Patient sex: M
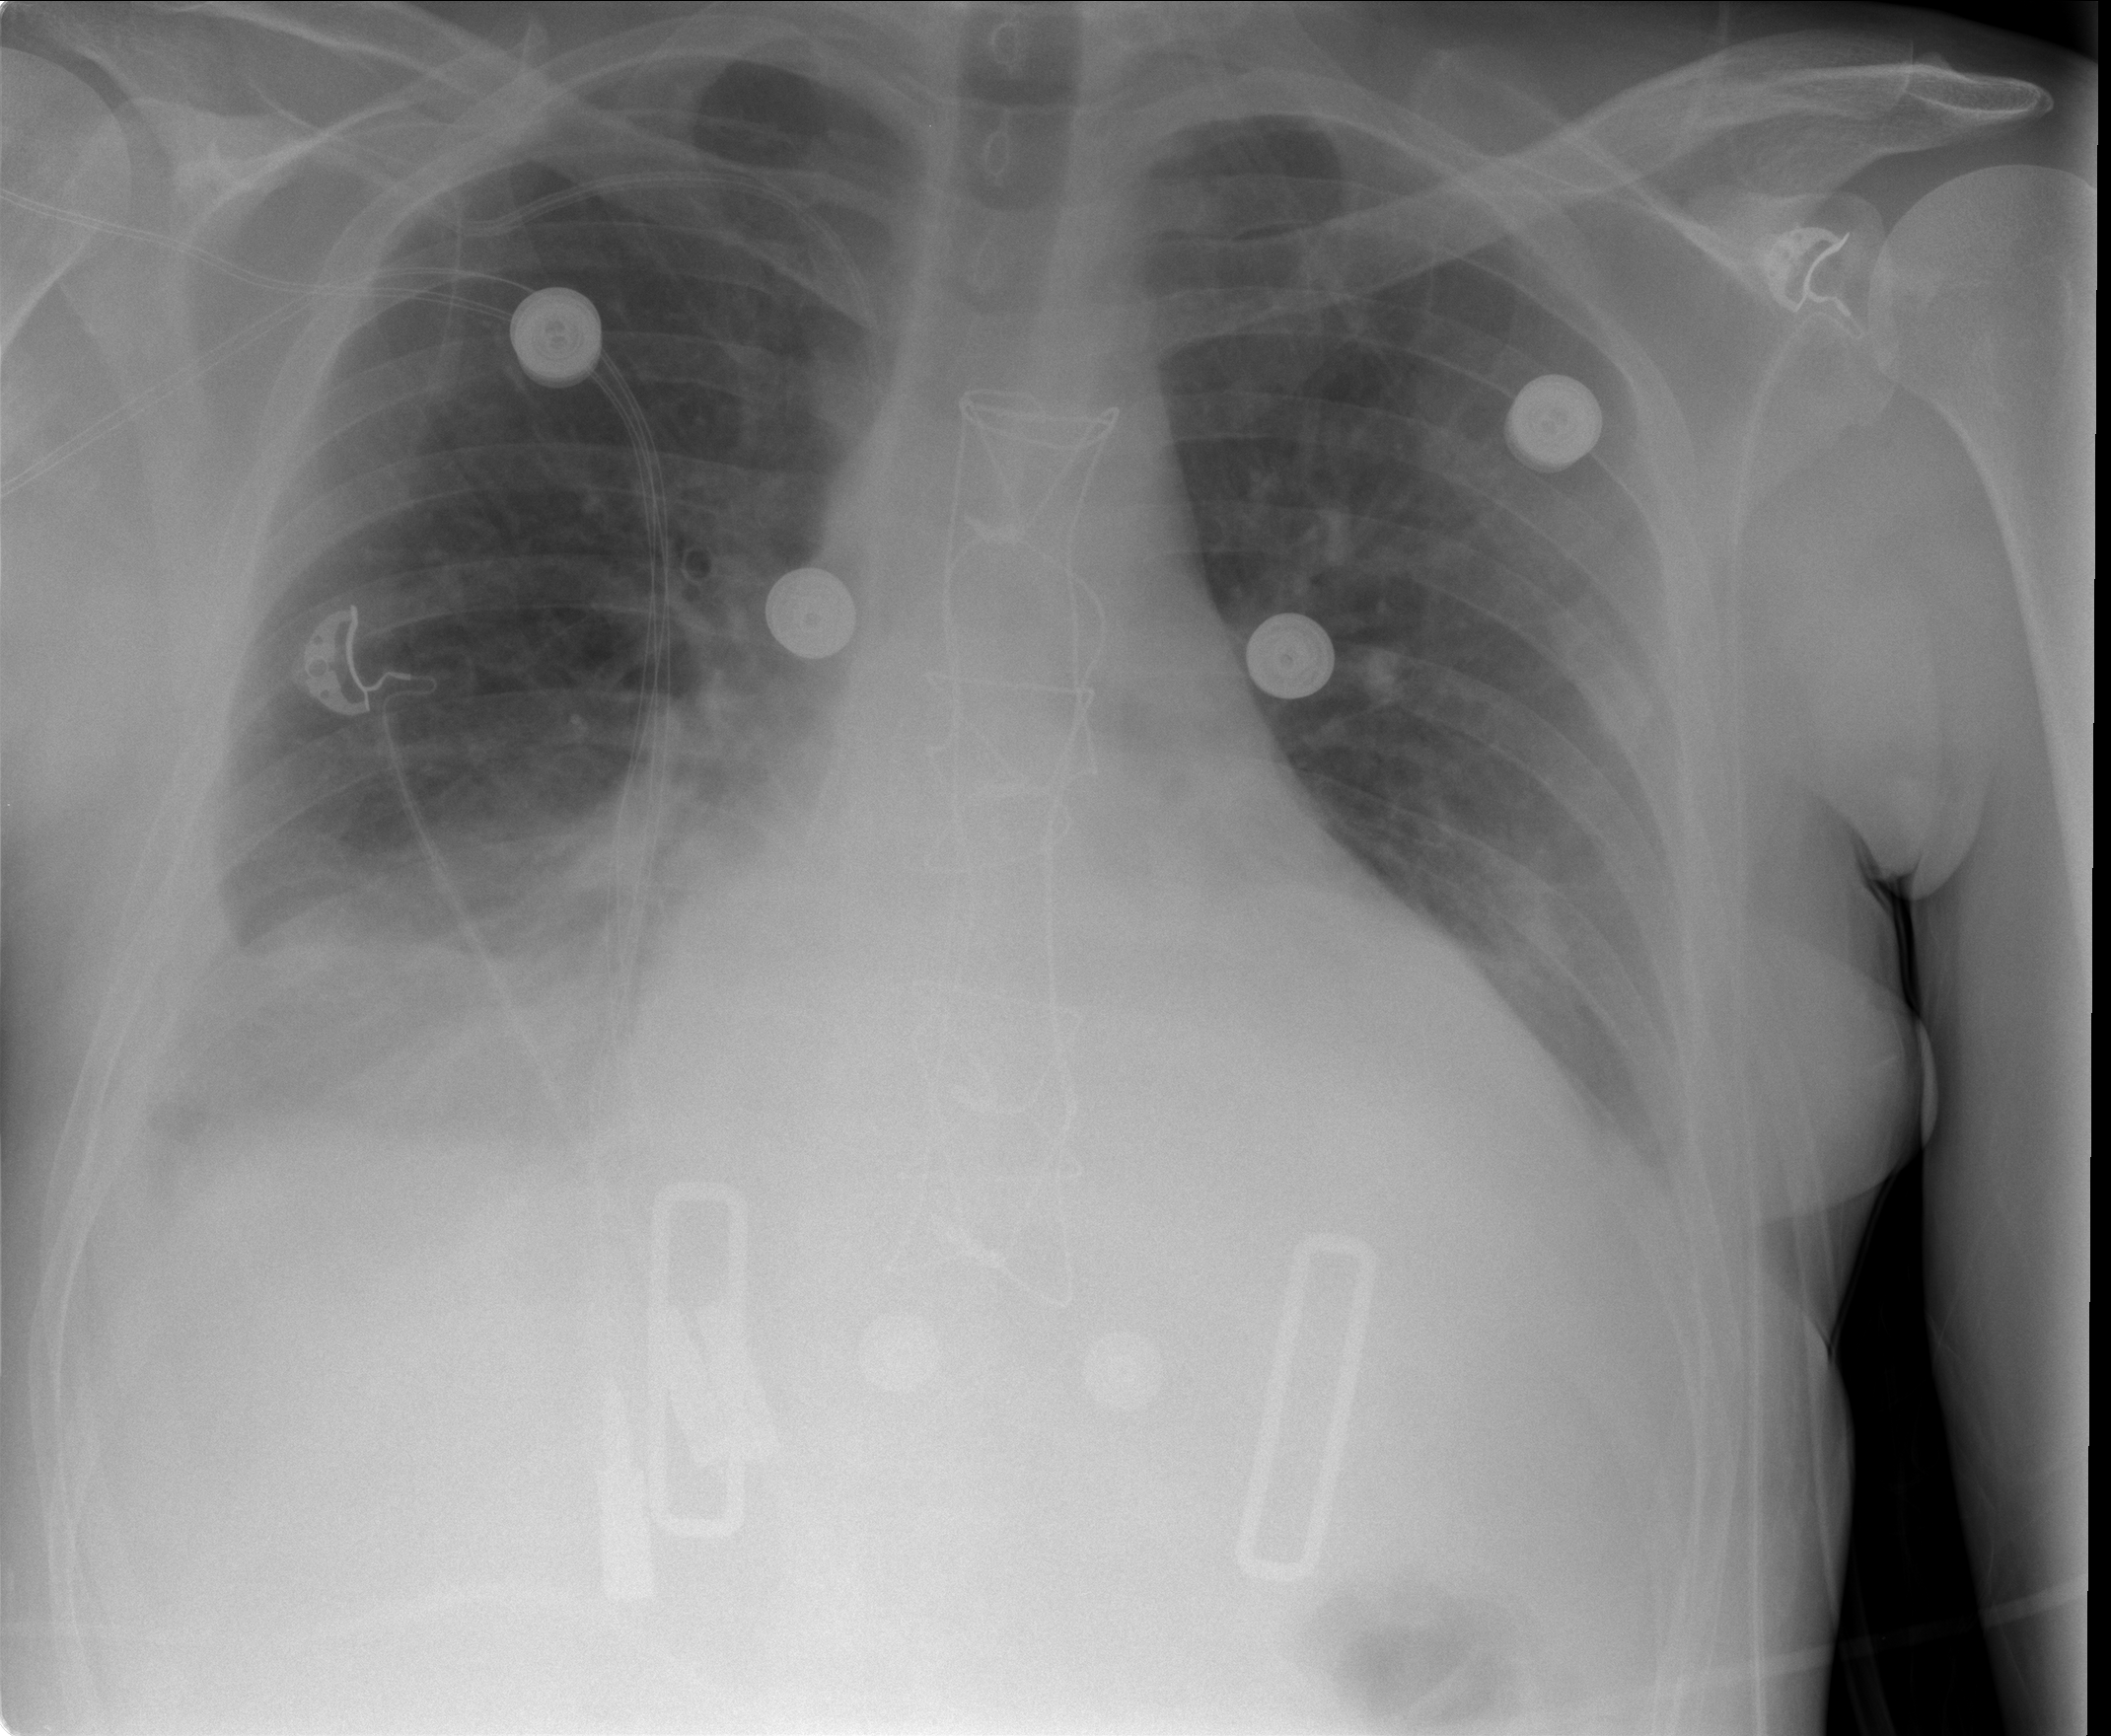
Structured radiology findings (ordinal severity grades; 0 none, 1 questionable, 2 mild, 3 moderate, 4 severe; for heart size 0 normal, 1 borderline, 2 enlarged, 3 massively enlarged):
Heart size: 2
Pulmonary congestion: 1
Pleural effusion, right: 2
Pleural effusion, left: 1
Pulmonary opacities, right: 0
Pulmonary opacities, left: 0
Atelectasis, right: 2
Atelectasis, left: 1